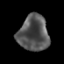
Tissue: prostate
Cell type: T cells
Senescence score: 0.3332
Nuclear area (px): 1060
Mean DAPI intensity: 85.432